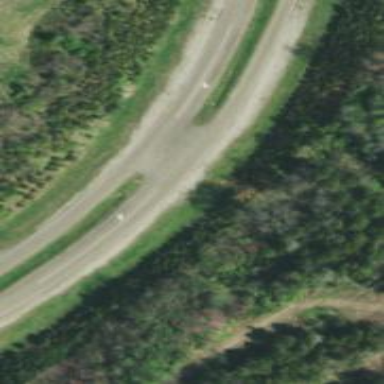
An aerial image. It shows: Tertiary link road.